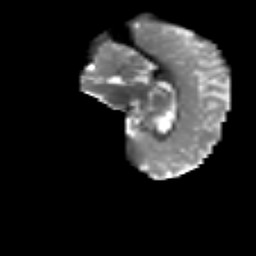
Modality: T2w
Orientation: sagittal
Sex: female
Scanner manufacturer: siemens
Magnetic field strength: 3 T
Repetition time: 5 s
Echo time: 0.071 s